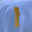
Label: 1